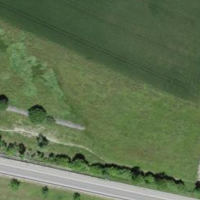
EUNIS habitat code: 57
Species observed at this site:
Prunus spinosa
Polyommatus icarus